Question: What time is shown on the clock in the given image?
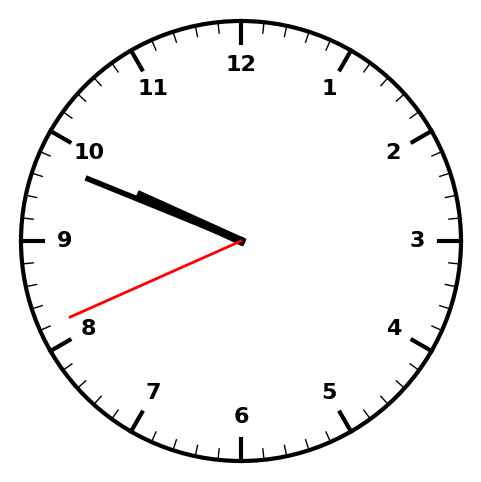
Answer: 09:48:41